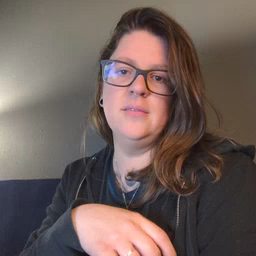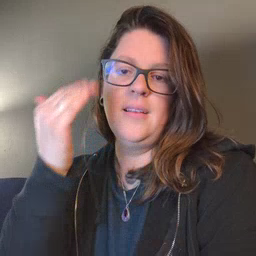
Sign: head